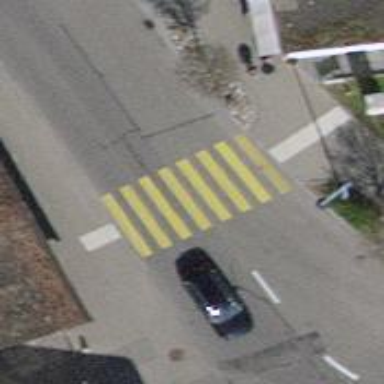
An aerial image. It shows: Marked road crossing with traffic calming table.